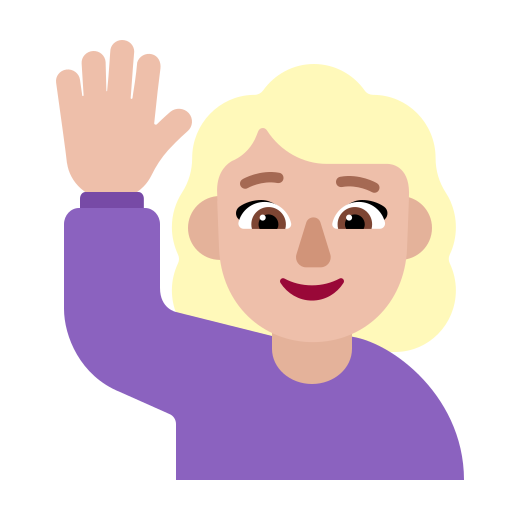
woman raising hand flat  light